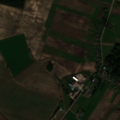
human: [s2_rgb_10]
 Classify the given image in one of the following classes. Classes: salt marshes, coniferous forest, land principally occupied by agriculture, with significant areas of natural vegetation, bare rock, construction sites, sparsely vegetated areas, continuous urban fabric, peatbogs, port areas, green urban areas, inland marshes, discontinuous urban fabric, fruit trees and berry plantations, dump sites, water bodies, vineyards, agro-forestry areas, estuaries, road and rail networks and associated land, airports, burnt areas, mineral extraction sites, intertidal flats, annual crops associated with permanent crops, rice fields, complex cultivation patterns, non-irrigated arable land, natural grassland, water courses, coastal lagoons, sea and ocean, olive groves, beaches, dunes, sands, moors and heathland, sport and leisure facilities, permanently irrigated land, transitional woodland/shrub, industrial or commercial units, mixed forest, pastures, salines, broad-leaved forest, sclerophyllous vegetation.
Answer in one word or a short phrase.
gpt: industrial or commercial units, non-irrigated arable land